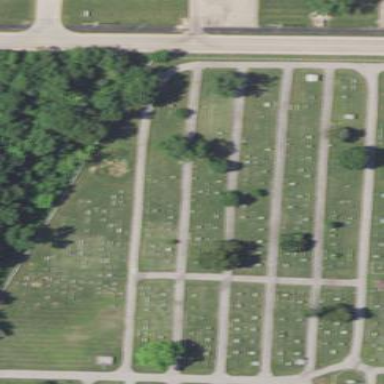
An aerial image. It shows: Cemetery.